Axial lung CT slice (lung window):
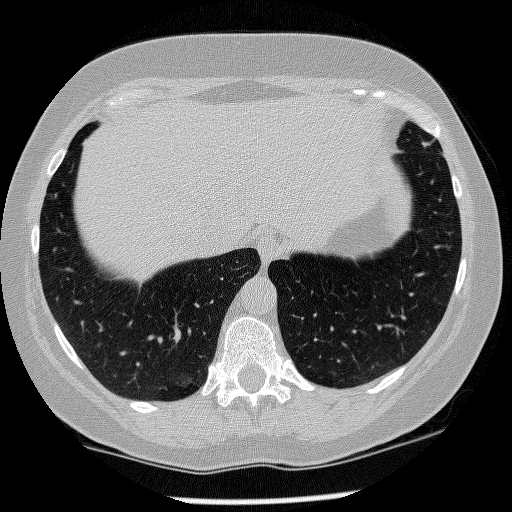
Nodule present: no